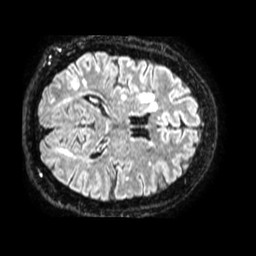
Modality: FLAIR
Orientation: axial
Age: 53
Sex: male
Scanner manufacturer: philips
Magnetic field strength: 1.5 T
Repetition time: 4.8 s
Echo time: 0.3364 s